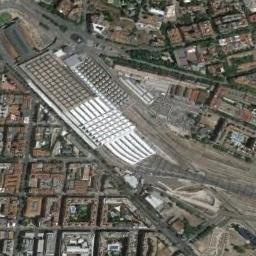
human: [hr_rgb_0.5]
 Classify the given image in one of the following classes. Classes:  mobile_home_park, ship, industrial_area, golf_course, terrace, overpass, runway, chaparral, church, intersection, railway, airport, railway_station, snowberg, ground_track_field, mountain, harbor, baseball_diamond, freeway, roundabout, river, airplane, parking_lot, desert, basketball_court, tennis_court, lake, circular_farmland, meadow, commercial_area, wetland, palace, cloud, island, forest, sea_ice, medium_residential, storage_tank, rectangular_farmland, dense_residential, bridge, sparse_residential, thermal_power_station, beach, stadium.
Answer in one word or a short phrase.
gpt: railway_station